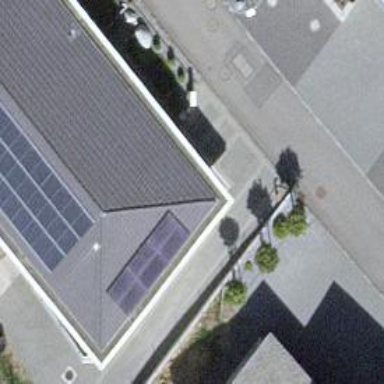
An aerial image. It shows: Solar power generator with photovoltaic panels.